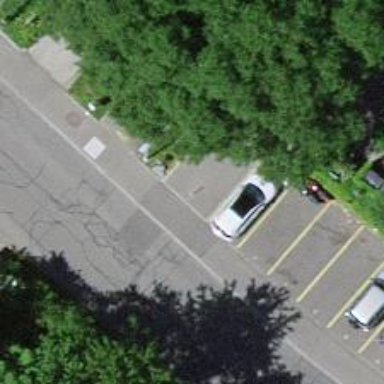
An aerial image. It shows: Bollard barrier.